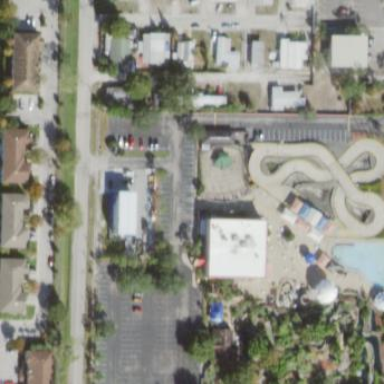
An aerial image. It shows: Theme park.